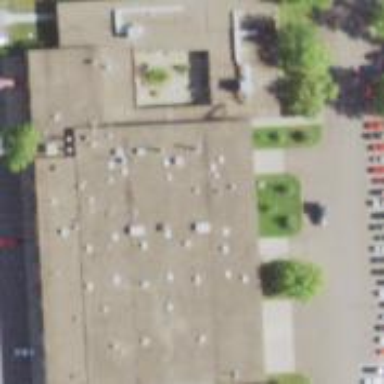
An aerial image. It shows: Public building.